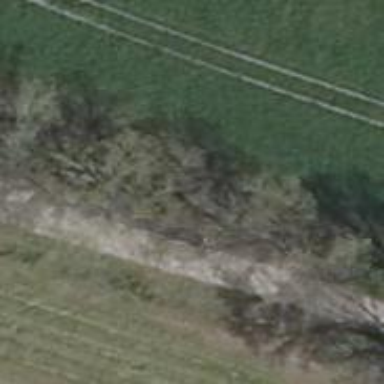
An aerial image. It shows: Row of deciduous broadleaved trees.